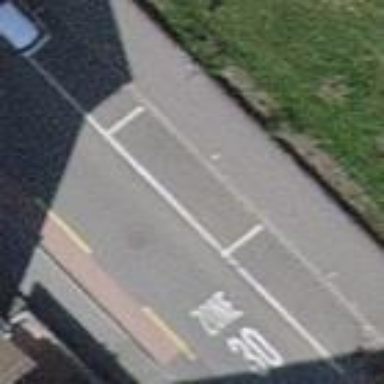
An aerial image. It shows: Parking lane with asphalt surface.